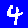
Digit: 4